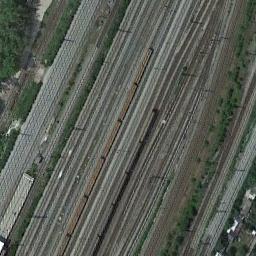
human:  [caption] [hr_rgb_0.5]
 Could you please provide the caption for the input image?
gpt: Many trees are beside the railway .

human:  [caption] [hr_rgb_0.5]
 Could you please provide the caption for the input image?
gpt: There are many trees in the middle of the two railways .

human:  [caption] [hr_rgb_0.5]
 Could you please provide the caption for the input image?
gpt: These railways have some trains on the tracks .

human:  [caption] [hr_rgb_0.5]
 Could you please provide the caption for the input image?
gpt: The railway is next to lines of trees .

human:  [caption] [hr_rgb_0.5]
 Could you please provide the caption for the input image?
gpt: There are some green bushes beside the railway .